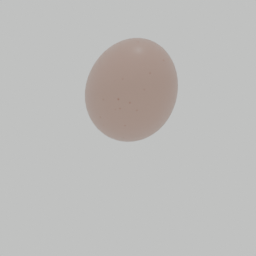
Label: nature